Question: what would be the best way to vertically-align my list items (Reason 1, Reason 2, etc) based on the height of the red DIV (height of the red DIV is driven by the size of the big text on the left) without giving a fixed height to the DIV?. I tried 'display:inline-block' + 'vertical-align:middle' but without success <URL>

HTML
'''
<div class="wrapper">
<div class="block-left bigtext">Pouquoi<br>faire appel<br> a nos services?</div>
<div class="block-right"><ul class="bullets1-alt">
<li><i class="fa fa-check"></i> Reason 1</li>
<li><i class="fa fa-check"></i> Reason 2</li>
<li><i class="fa fa-check"></i> Reason 3</li>
</ul>
</div>
</div>
'''
CSS:
'''
.bullets1-alt li {
margin-bottom: 3px;
margin-left: 30px;
padding: 0px;
color: #333;
list-style-type: none;
font-weight: 300;
font-size: 14px;
}
.bigtext {
color: #124191;
font-weight: 600;
font-size: 53px;
text-align: right;
line-height: 53px;
padding-top: 30px;
padding-bottom: 30px;
}
.wrapper {
position: relative;
display: block;
margin-right: auto;
margin-left: auto;
width: 980px;
overflow: hidden;
background: red;
}
.block-left {
float: left;
box-sizing: border-box;
padding-right: 20px;
width: 50%;
}
.block-right {
float: right;
overflow: hidden;
box-sizing: border-box;
width: 50%;
}
'''
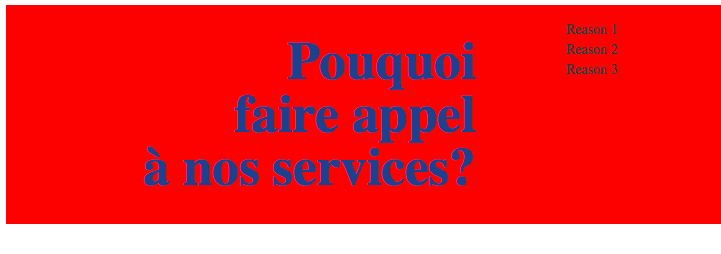
Answer: Write:
'''
.block-left, .block-right {
display:table-cell;
vertical-align:middle;
padding:30px 0;
height:100%;
}
.wrapper {
display:table;
}
'''
Remove 'float:right' from '.block-right' and 'float:left' from '.block-left'
<URL>